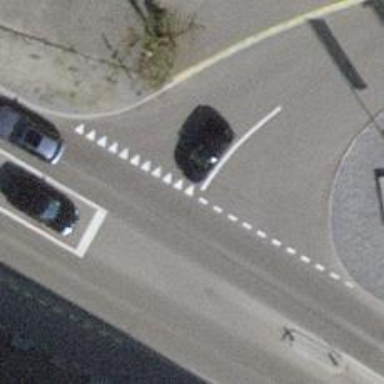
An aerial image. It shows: Road with "give way" sign.